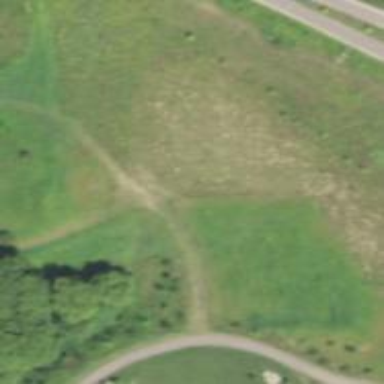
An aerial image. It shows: Nordic footway.